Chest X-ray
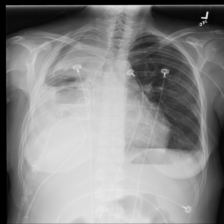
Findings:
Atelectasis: negative
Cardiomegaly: negative
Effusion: positive
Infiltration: negative
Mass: negative
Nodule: negative
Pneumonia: negative
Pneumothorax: negative
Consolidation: negative
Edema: negative
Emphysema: negative
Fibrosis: negative
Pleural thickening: negative
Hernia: negative